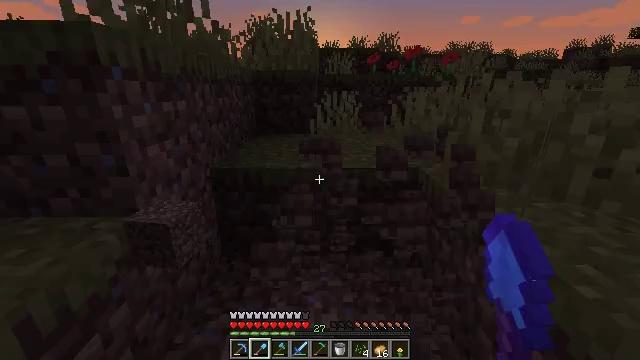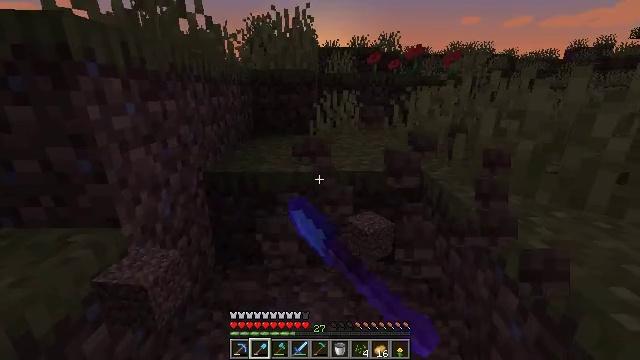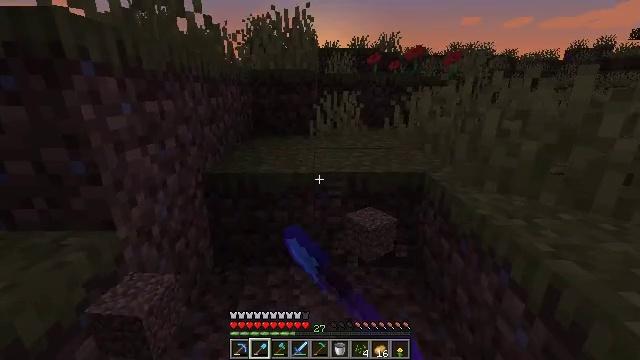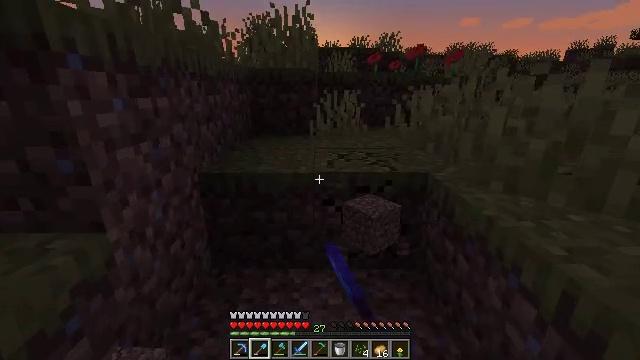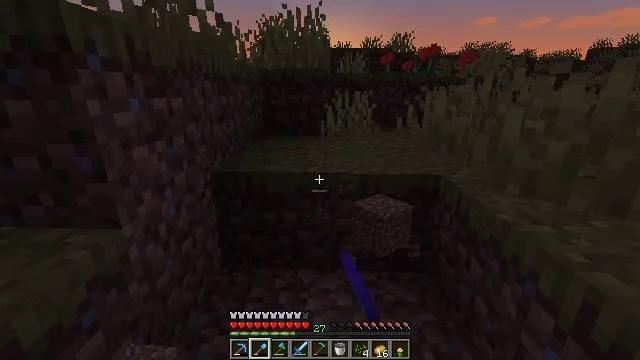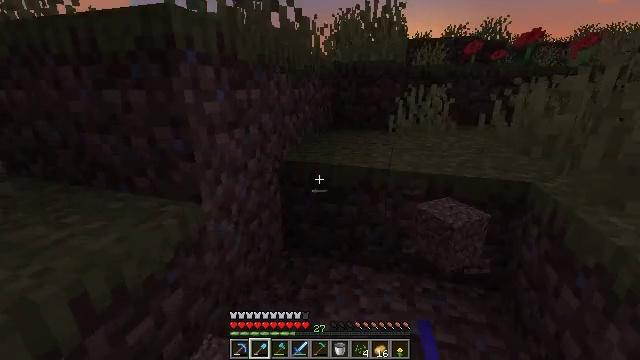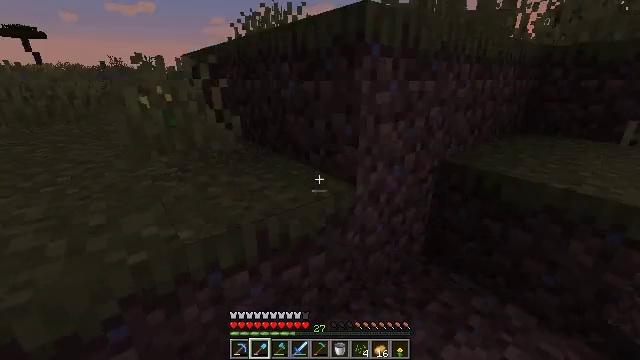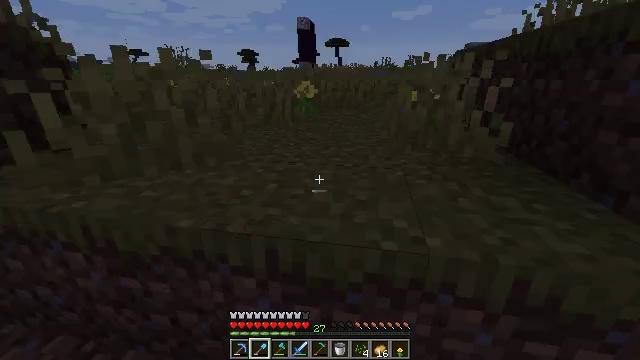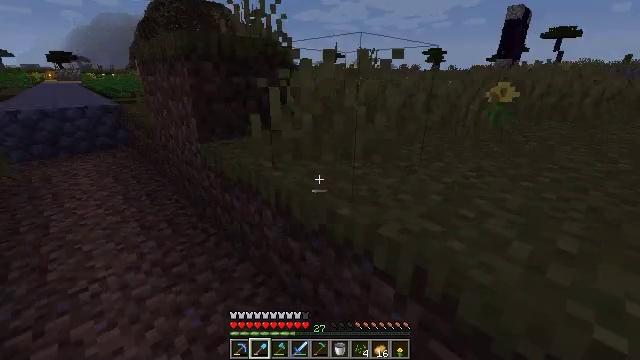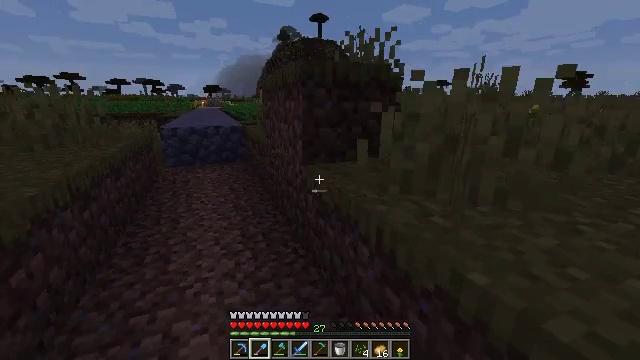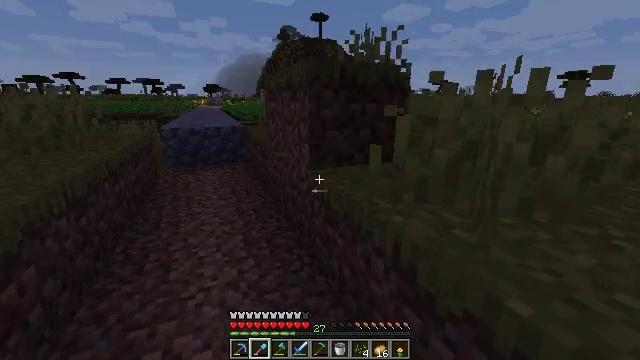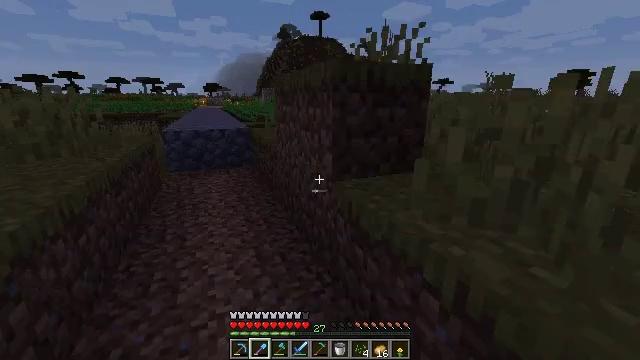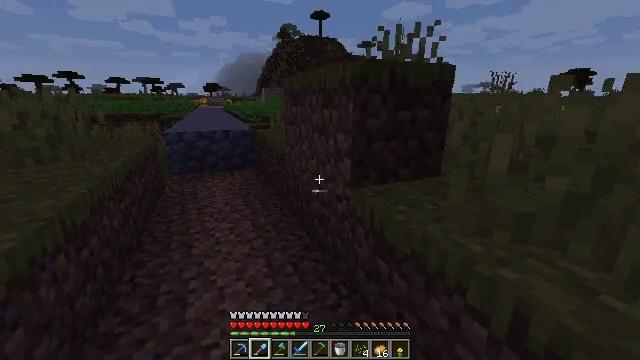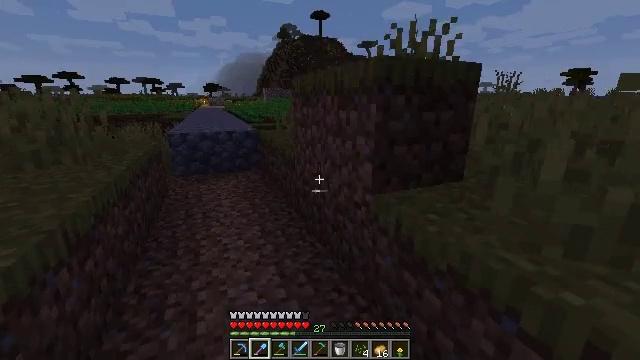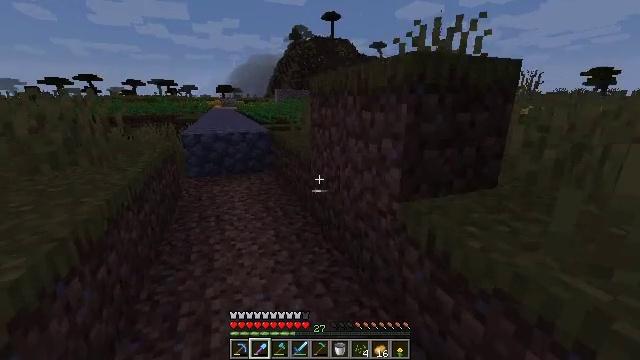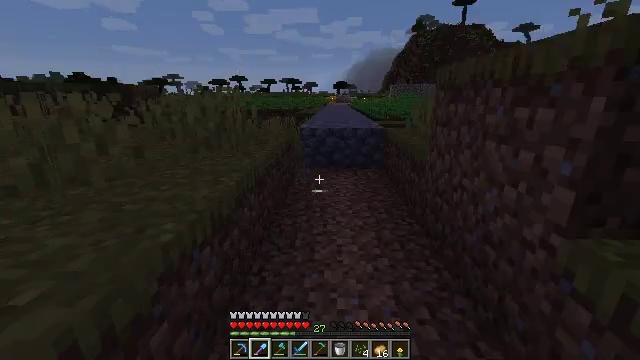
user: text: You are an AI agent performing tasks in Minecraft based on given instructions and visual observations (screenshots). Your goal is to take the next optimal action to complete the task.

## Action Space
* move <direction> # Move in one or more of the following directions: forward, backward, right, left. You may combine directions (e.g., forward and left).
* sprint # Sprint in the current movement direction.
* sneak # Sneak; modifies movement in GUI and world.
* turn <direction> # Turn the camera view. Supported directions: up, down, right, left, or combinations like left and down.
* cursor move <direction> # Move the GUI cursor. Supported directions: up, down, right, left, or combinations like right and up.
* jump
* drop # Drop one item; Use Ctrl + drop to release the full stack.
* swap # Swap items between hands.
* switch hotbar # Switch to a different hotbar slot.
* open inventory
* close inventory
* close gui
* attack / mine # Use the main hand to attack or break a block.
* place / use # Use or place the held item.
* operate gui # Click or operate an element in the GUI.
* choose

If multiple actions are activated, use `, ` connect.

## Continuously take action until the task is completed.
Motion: motion action
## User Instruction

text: Mine a melon block.
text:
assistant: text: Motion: attack / mine
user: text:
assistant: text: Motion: attack / mine
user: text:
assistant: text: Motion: attack / mine
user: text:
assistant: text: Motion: turn left
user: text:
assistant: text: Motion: turn left and down
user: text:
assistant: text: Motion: move left, turn left and down
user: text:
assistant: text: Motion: move forward and move left, turn left
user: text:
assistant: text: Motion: move forward and move left, turn left
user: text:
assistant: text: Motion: move forward and move left, turn left and up
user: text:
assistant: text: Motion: move forward and move left
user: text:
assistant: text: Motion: move forward and move left
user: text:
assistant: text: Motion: move forward and move left
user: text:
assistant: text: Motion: move forward and move left
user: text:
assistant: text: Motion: move forward, turn left
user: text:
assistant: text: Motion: move forward, turn left
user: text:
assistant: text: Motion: move forward, sprint, turn left
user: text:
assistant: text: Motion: move forward, sprint
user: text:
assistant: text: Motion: move forward, sprint
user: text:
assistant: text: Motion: move forward, sprint, turn right
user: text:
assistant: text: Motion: move forward, sprint, turn right
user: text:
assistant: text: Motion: move forward, sprint, turn right
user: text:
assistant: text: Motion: move forward, sprint, turn right
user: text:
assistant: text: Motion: move forward, sprint, turn right
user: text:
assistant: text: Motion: move forward, sprint, turn right
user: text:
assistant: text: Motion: move forward, sprint, turn right
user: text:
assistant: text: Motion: move forward, sprint, turn right
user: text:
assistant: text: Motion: move forward, sprint, turn right
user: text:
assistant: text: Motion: move forward, sprint
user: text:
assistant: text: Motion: move forward, sprint
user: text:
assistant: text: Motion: move forward, sprint